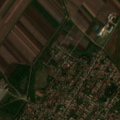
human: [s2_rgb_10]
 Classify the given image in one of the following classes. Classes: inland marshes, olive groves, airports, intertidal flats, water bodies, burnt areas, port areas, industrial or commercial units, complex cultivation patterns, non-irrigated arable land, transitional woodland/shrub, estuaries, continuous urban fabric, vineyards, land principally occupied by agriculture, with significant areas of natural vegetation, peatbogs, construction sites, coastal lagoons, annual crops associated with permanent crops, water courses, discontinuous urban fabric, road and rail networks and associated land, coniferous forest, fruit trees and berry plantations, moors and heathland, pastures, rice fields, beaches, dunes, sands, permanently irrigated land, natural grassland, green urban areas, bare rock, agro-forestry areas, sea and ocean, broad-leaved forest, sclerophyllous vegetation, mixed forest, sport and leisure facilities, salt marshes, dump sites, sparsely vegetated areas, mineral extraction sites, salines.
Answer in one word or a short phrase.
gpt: discontinuous urban fabric, non-irrigated arable land, complex cultivation patterns, land principally occupied by agriculture, with significant areas of natural vegetation